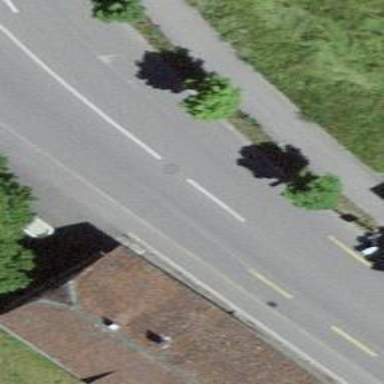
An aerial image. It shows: Residential road with asphalt surface. Both sides have sidewalks.